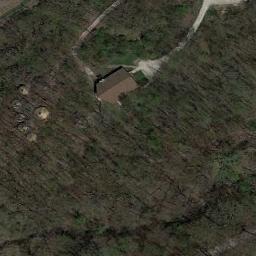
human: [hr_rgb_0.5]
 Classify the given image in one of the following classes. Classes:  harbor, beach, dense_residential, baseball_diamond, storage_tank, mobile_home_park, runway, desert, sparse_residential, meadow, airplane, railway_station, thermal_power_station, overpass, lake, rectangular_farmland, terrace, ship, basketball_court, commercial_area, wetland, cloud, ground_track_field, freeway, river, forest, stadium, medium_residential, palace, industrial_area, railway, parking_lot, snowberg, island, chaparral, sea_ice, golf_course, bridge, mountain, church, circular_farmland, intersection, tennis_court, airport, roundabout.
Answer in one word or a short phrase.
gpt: sparse_residential